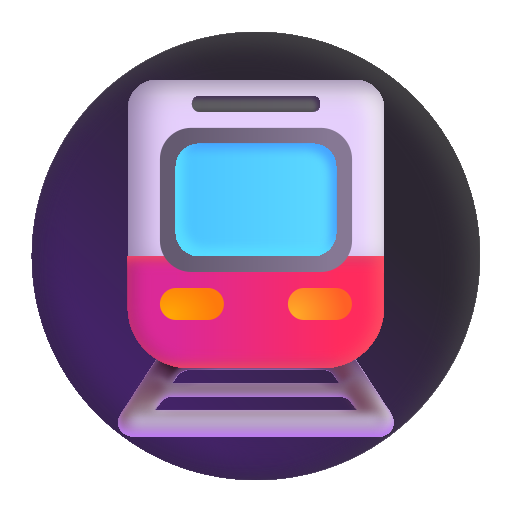
metro color